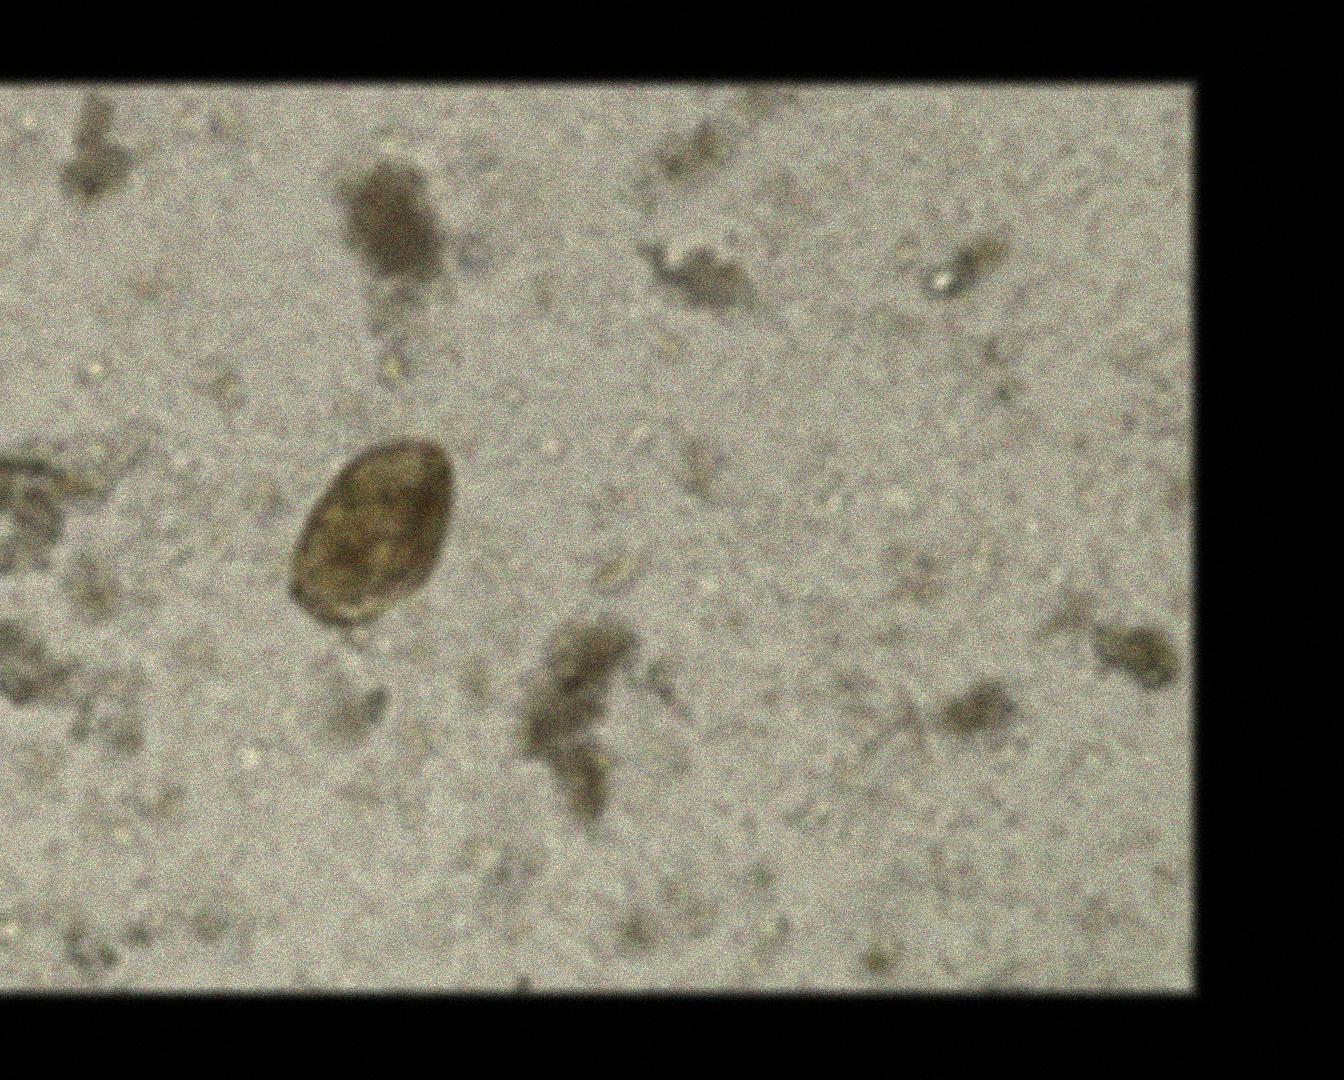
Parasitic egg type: Paragonimus spp